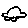
Label: car